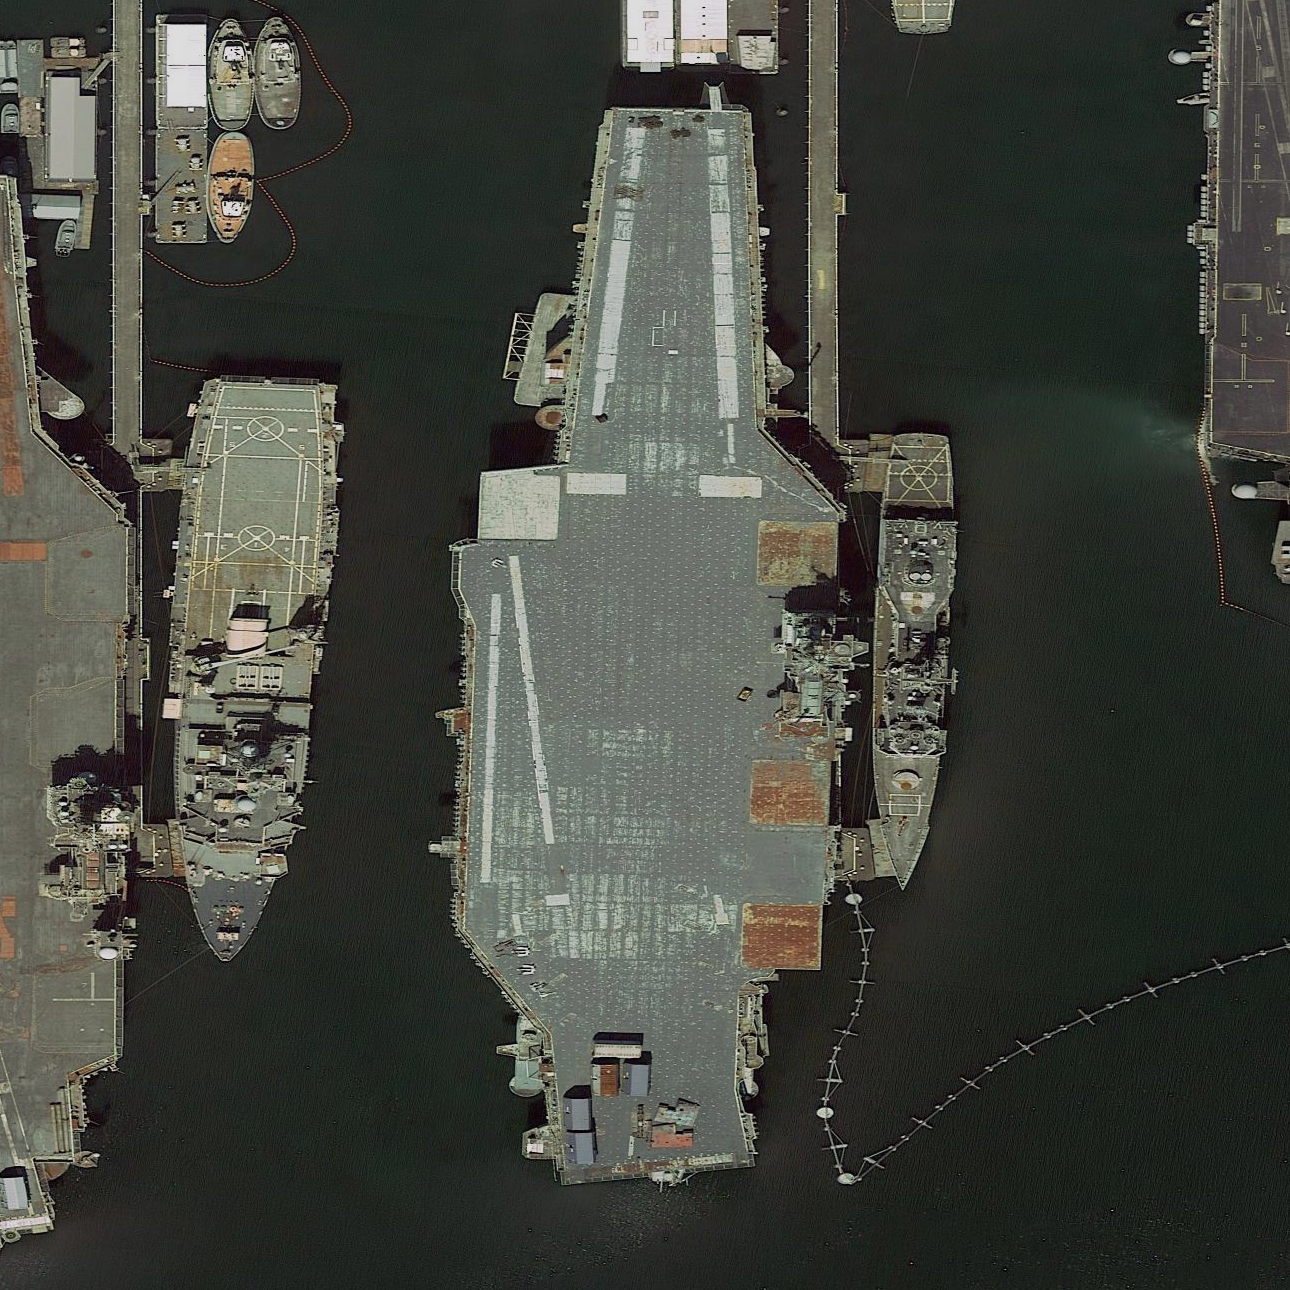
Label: aircraft_carrier